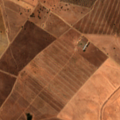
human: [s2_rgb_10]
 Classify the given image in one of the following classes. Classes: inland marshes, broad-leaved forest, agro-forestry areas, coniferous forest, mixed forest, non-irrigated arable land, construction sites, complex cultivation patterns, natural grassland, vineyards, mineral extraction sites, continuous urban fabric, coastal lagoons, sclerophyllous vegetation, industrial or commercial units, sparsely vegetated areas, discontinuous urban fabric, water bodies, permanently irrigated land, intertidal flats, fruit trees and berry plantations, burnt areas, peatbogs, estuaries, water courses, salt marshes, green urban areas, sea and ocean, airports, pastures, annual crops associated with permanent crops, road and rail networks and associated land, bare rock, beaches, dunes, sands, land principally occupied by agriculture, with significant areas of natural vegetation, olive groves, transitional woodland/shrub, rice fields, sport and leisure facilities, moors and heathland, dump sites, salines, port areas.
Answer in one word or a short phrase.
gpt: non-irrigated arable land, coniferous forest, transitional woodland/shrub